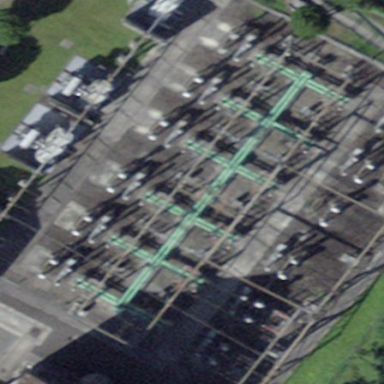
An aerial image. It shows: Fenced traction substation.